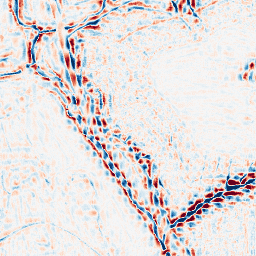
Category: wavelet
Decomposition family: wavelet_dwt
Decomposition parameters: wavelet: db4
level: 3
Upsampling method: fft_zeropad
Upsampling parameters: scale: 4
Upsampling scale: 4